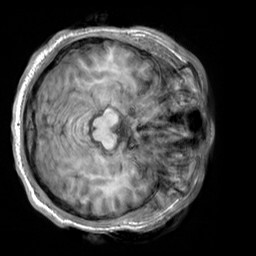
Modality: T1w
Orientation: axial
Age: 24
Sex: male
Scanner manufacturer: siemens
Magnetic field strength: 3 T
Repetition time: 2.3 s
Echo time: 0.00303 s